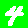
Digit: 4